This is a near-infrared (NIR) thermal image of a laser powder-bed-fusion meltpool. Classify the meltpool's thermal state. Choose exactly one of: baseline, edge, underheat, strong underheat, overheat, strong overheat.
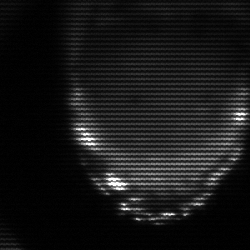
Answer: edge